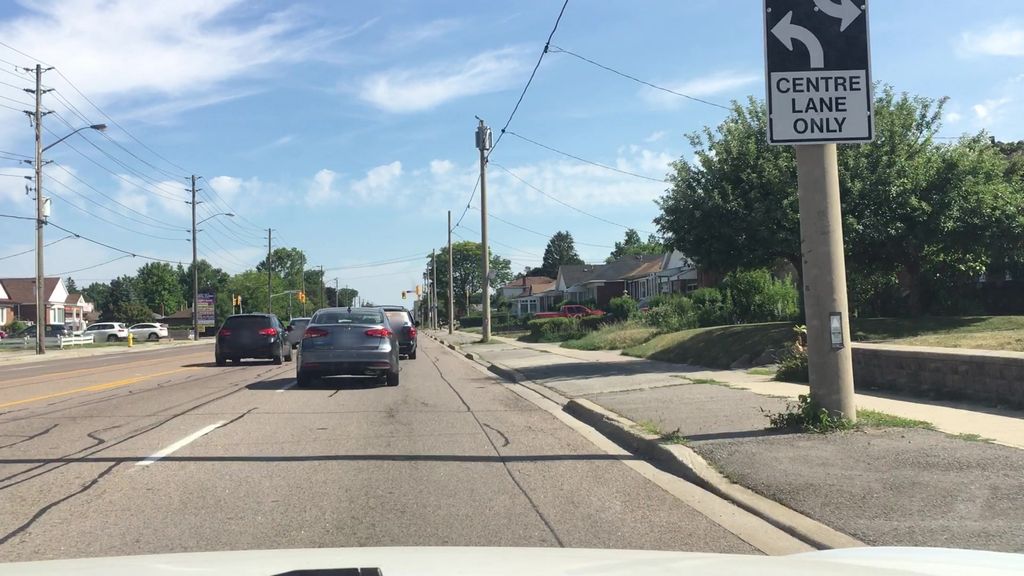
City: toronto